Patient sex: F
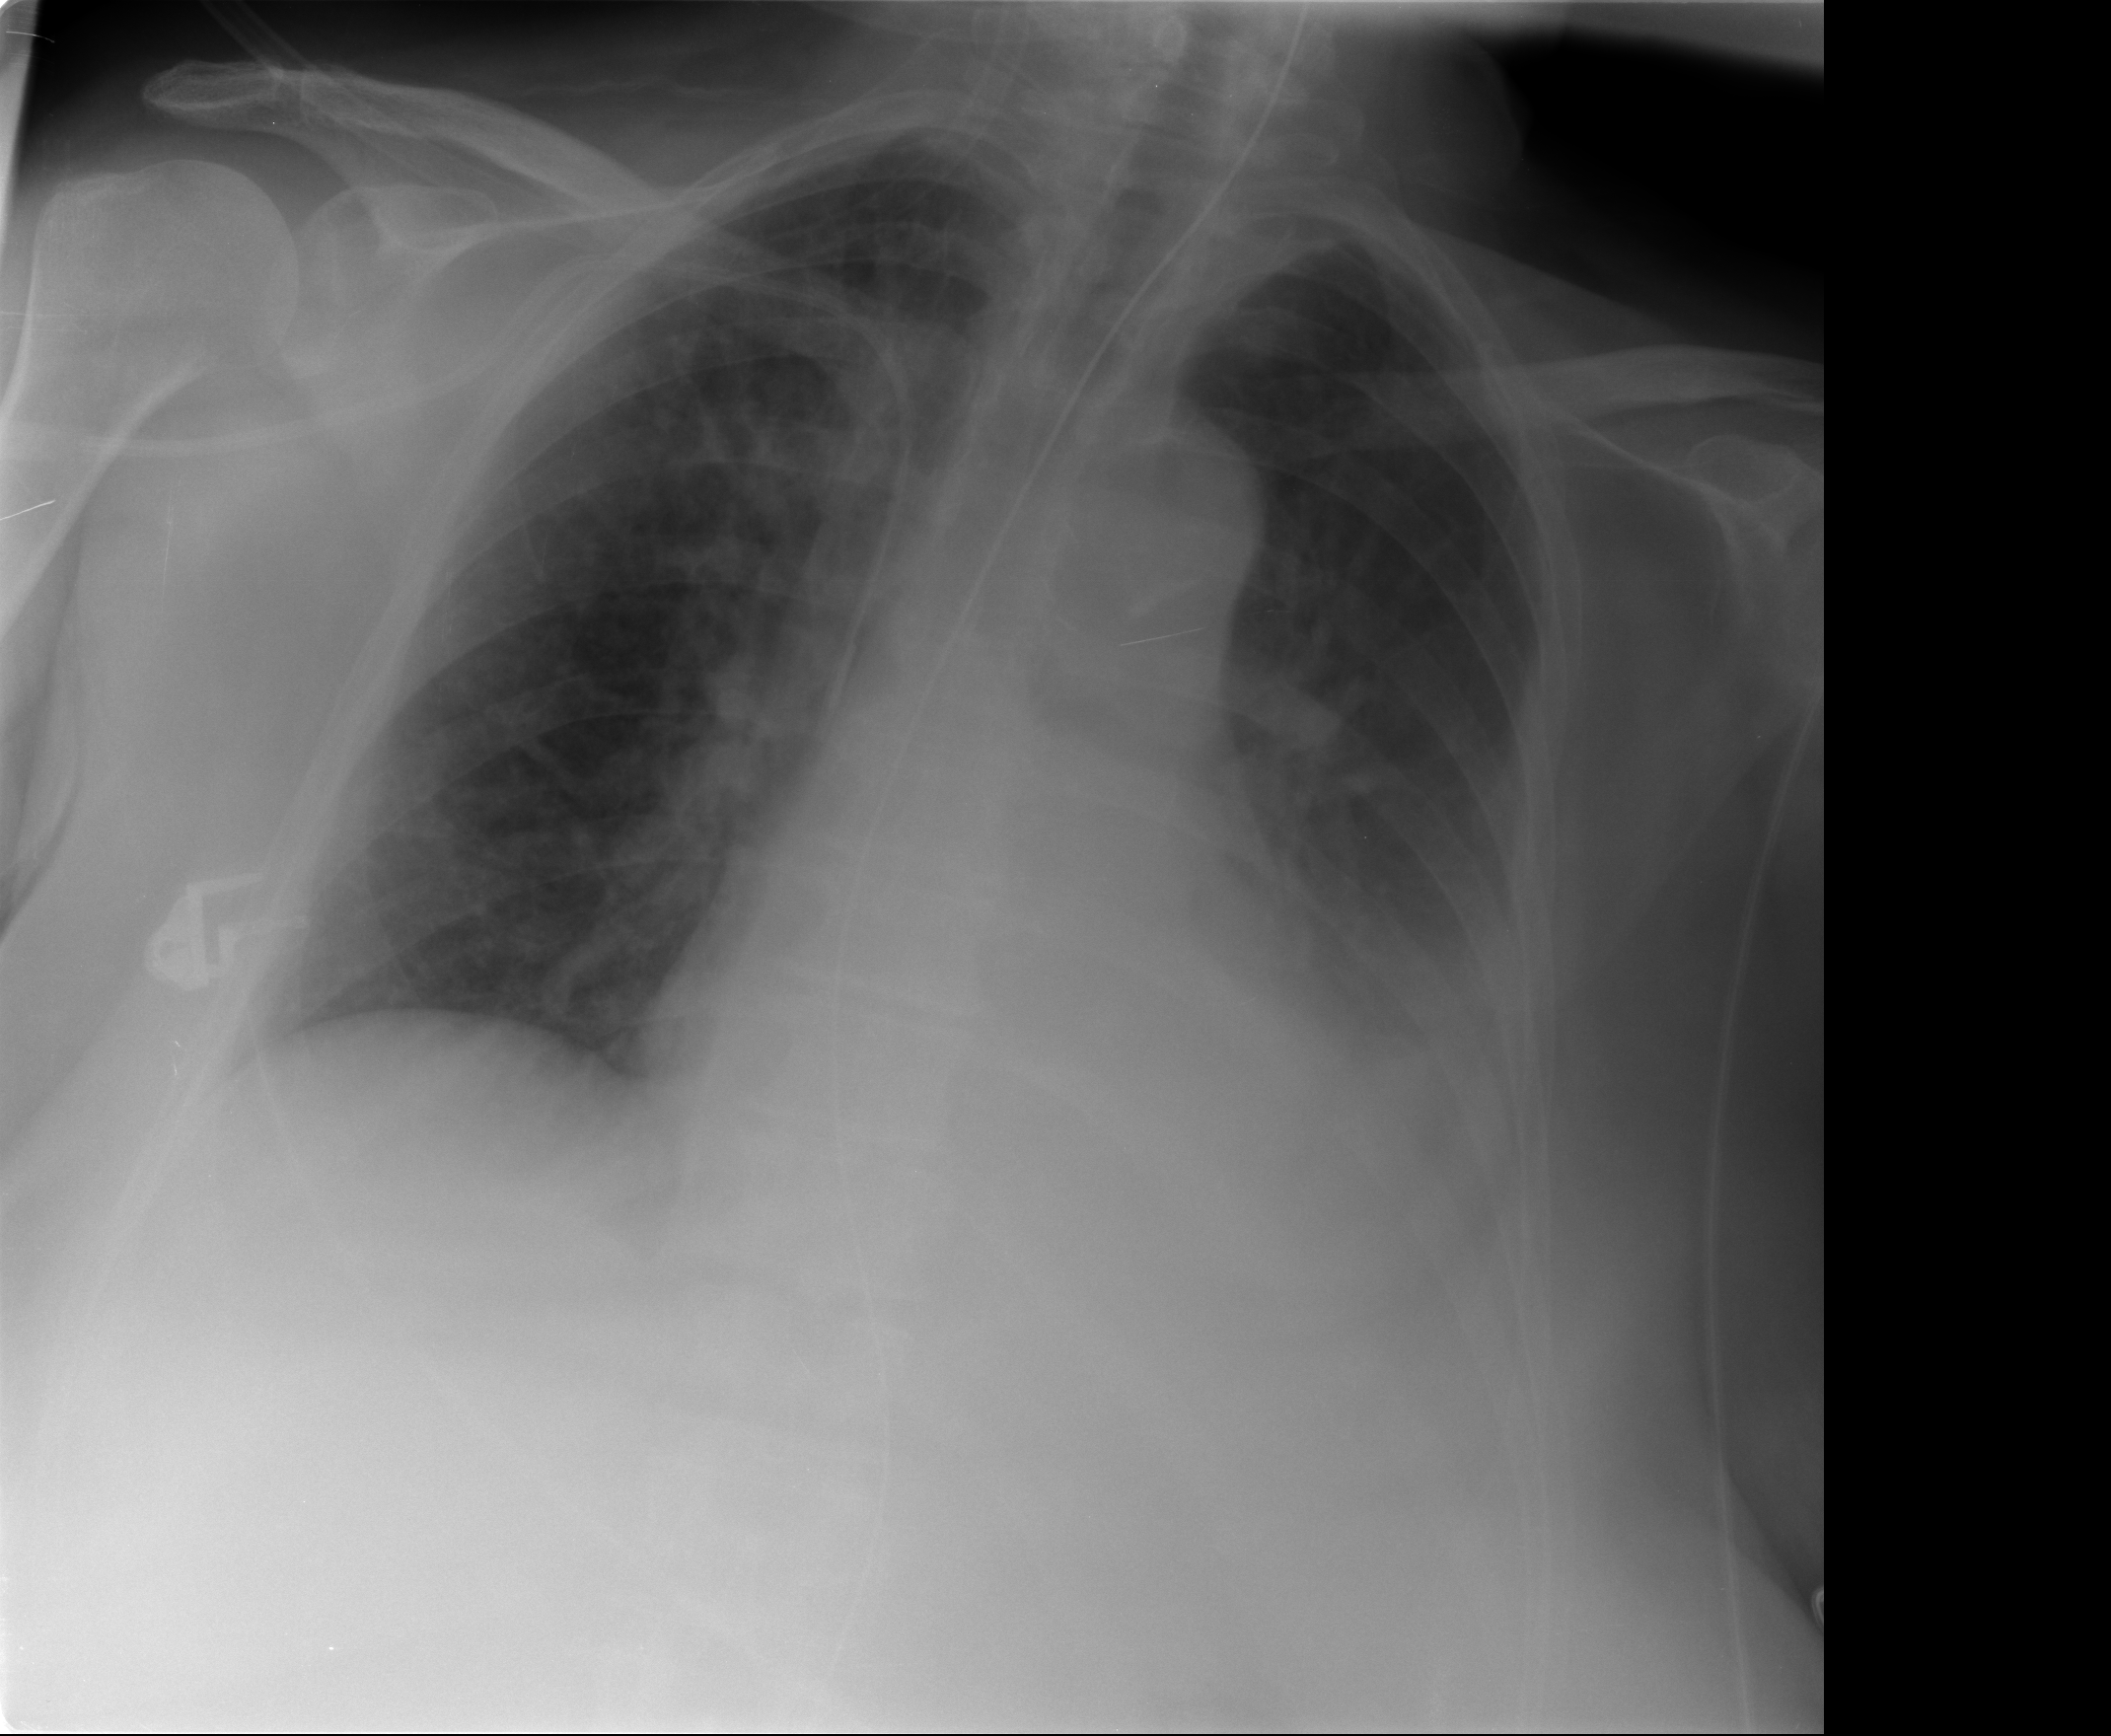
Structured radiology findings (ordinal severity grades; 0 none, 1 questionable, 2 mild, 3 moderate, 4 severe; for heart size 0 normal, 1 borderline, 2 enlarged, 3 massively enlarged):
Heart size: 1
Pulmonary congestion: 2
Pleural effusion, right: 0
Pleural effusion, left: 2
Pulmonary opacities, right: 0
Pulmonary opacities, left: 0
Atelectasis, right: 0
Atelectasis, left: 2